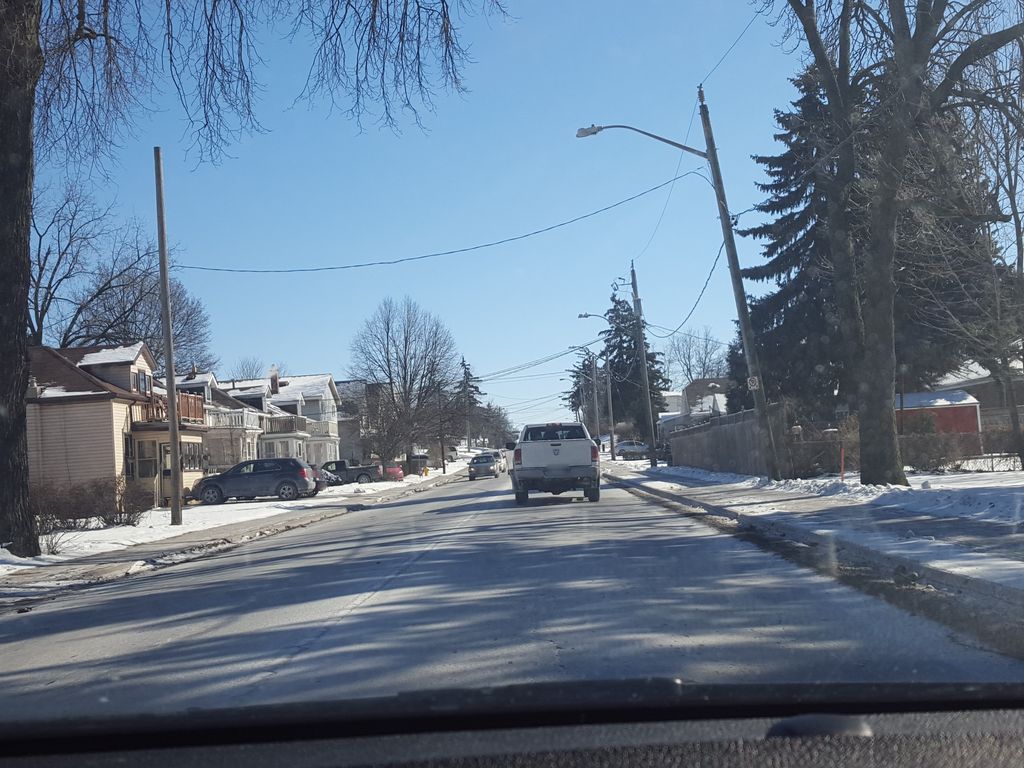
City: kitchener-waterloo